Question: I'm still trying to build VTK on windows. I have installed Cygwin and I'm done configuring with CMake I think. However I'm facing the error that you can see on the screenshot below: the make command somehow tries to make through MS Visual Studio while I want to use the GNU make. I'm guessing this comes from either the makefile itself which could force that behaviour or from my Cygwin settings.
Thanks in advance for the help

Makefile content:
'''
# CMAKE generated file: DO NOT EDIT!
# Generated by "MinGW Makefiles" Generator, CMake Version 3.2
# Default target executed when no arguments are given to make.
default_target: all
.PHONY : default_target
# Allow only one "make -f Makefile2" at a time, but pass parallelism.
.NOTPARALLEL:
#=============================================================================
# Special targets provided by cmake.
# Disable implicit rules so canonical targets will work.
.SUFFIXES:
# Remove some rules from gmake that .SUFFIXES does not remove.
SUFFIXES =
.SUFFIXES: .hpux_make_needs_suffix_list
# Suppress display of executed commands.
$(VERBOSE).SILENT:
# A target that is always out of date.
cmake_force:
.PHONY : cmake_force
#=============================================================================
# Set environment variables for the build.
SHELL = cmd.exe
# The CMake executable.
CMAKE_COMMAND = "C:\Program Files (x86)\CMake\bin\cmake.exe"
# The command to remove a file.
RM = "C:\Program Files (x86)\CMake\bin\cmake.exe" -E remove -f
# Escaping for special characters.
EQUALS = =
# The top-level source directory on which CMake was run.
CMAKE_SOURCE_DIR = C:\Users\Lonni\VTK\VTK-6.2.0
# The top-level build directory on which CMake was run.
CMAKE_BINARY_DIR = C:\Users\Lonni\VTK\Build1
#=============================================================================
# Targets provided globally by CMake.
# Special rule for the target edit_cache
edit_cache:
@$(CMAKE_COMMAND) -E cmake_echo_color --switch=$(COLOR) --cyan "Running CMake cache editor..."
"C:\Program Files (x86)\CMake\bin\cmake-gui.exe" -H$(CMAKE_SOURCE_DIR) - B$(CMAKE_BINARY_DIR)
.PHONY : edit_cache
# Special rule for the target edit_cache
edit_cache/fast: edit_cache
.PHONY : edit_cache/fast
# Special rule for the target rebuild_cache
rebuild_cache:
@$(CMAKE_COMMAND) -E cmake_echo_color --switch=$(COLOR) --cyan "Running CMake to regenerate build system..."
"C:\Program Files (x86)\CMake\bin\cmake.exe" -H$(CMAKE_SOURCE_DIR) - B$(CMAKE_BINARY_DIR)
.PHONY : rebuild_cache
# Special rule for the target rebuild_cache
rebuild_cache/fast: rebuild_cache
.PHONY : rebuild_cache/fast
# The main all target
all: cmake_check_build_system
$(CMAKE_COMMAND) -E cmake_progress_start C:\Users\Lonni\VTK\Build1\CMakeFiles C:\Users\Lonni\VTK\Build1\CMakeFiles\progress.marks
$(MAKE) -f CMakeFiles\Makefile2 all
$(CMAKE_COMMAND) -E cmake_progress_start C:\Users\Lonni\VTK\Build1\CMakeFiles 0
.PHONY : all
# The main clean target
clean:
$(MAKE) -f CMakeFiles\Makefile2 clean
.PHONY : clean
# The main clean target
clean/fast: clean
.PHONY : clean/fast
# Prepare targets for installation.
preinstall: all
$(MAKE) -f CMakeFiles\Makefile2 preinstall
.PHONY : preinstall
# Prepare targets for installation.
preinstall/fast:
$(MAKE) -f CMakeFiles\Makefile2 preinstall
.PHONY : preinstall/fast
# clear depends
depend:
$(CMAKE_COMMAND) -H$(CMAKE_SOURCE_DIR) -B$(CMAKE_BINARY_DIR) --check- build-system CMakeFiles\Makefile.cmake 1
.PHONY : depend
#=============================================================================
# Target rules for targets named vtk-android
# Build rule for target.
vtk-android: cmake_check_build_system
$(MAKE) -f CMakeFiles\Makefile2 vtk-android
.PHONY : vtk-android
# fast build rule for target.
vtk-android/fast:
$(MAKE) -f CMakeFiles\vtk-android.dir\build.make CMakeFiles/vtk- android.dir/build
.PHONY : vtk-android/fast
#=============================================================================
# Target rules for targets named vtk-compile-tools
# Build rule for target.
vtk-compile-tools: cmake_check_build_system
$(MAKE) -f CMakeFiles\Makefile2 vtk-compile-tools
.PHONY : vtk-compile-tools
# fast build rule for target.
vtk-compile-tools/fast:
$(MAKE) -f CMakeFiles\vtk-compile-tools.dir\build.make CMakeFiles/vtk- compile-tools.dir/build
.PHONY : vtk-compile-tools/fast
# Help Target
help:
@echo The following are some of the valid targets for this Makefile:
@echo ... all (the default if no target is provided)
@echo ... clean
@echo ... depend
@echo ... vtk-android
@echo ... edit_cache
@echo ... rebuild_cache
@echo ... vtk-compile-tools
.PHONY : help
#=============================================================================
# Special targets to cleanup operation of make.
# Special rule to run CMake to check the build system integrity.
# No rule that depends on this can have commands that come from listfiles
# because they might be regenerated.
cmake_check_build_system:
$(CMAKE_COMMAND) -H$(CMAKE_SOURCE_DIR) -B$(CMAKE_BINARY_DIR) --check- build-system CMakeFiles\Makefile.cmake 0
.PHONY : cmake_check_build_system
'''
EDIT: make --version gives me:
'''
/usr/bin/make --version
GNU Make 4.0
Construit pour x86_64-pc-cygwin
Copyright (C) <PHONE> Free Software Foundation, Inc.
Licence GPLv3+ : GNU GPL version 3 ou ulterieure <http://gnu.org/licenses/gpl.html>
Ceci est un logiciel libre : vous etes autorise a le modifier et a la redistribuer.
Il ne comporte AUCUNE GARANTIE, dans la mesure de ce que permet la loi.
type -a make
make est un alias vers " /usr/bin/make "
make est /usr/bin/make
make est /usr/bin/make
'''
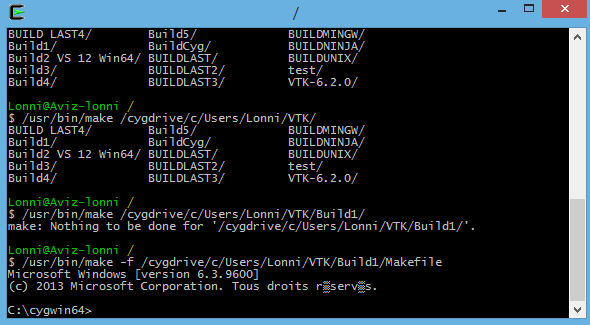
Answer: The problem with the makefile is explained in its second line:
'''
# Generated by "MinGW Makefiles" Generator, CMake Version 3.2
'''
The makefile you've generated is meant to be used with MinGW make not Cygwin make. The reason you see Windows command prompt (CMD) is because of this line:
'''
SHELL = cmd.exe
'''
This causes make to invoke all commands using cmd.exe as the shell. That's what's MinGW's make normally does anyways, but Cygwin's make expects to invoke a shell that takes Unix Bourne shell type arguments. The arguments end being ignored by cmd, which then behaves as if it was started without any.
You're either going to have rebuild the makefile so that's compatible with Cygwin or install MinGW and use that to compile it.